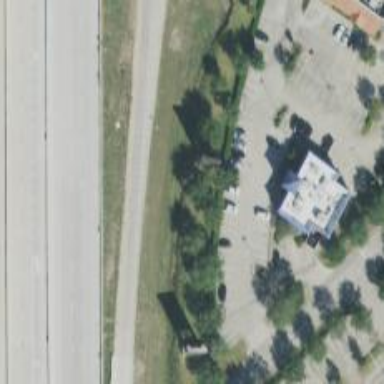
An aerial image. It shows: Secondary road with frontage road.